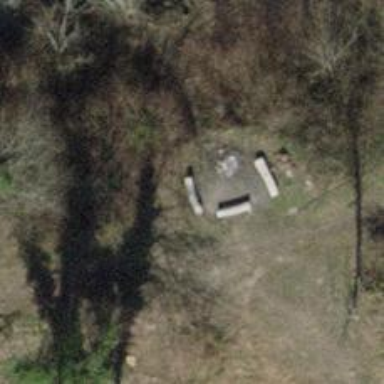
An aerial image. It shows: Brown bench.